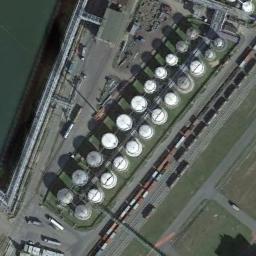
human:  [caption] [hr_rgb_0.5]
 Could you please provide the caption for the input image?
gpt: There are some storage tanks on the grass next to the water .

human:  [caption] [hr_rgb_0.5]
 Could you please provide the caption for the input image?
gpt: There are about ten storage tanks here .

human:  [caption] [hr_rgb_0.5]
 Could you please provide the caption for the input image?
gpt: There are many different sized storage tanks in the factory, And there is a river outside the factory .

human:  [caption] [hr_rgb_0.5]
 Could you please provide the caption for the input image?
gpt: There are many cars beside the storage tanks .

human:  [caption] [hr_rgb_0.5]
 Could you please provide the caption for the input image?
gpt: There are many storage tanks arranged neatly .